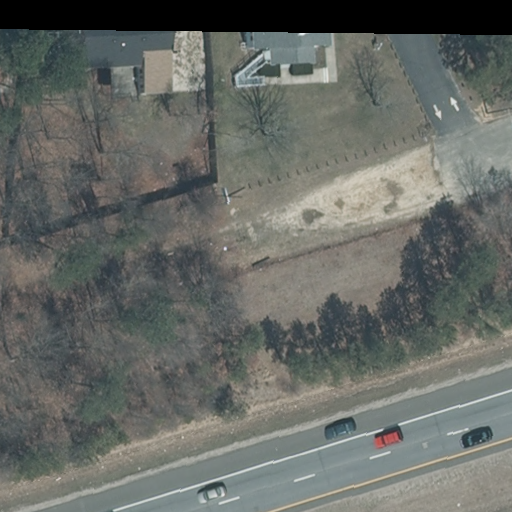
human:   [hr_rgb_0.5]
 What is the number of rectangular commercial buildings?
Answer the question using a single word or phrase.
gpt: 0

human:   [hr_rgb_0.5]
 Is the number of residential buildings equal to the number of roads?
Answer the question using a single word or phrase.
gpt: no

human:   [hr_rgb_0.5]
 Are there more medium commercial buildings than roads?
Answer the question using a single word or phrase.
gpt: no

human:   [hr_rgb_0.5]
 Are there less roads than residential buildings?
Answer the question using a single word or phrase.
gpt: yes

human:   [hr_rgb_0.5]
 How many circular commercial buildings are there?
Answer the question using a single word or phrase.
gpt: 0

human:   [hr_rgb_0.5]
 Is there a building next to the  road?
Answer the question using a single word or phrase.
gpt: yes

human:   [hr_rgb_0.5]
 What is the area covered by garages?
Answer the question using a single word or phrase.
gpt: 0m2

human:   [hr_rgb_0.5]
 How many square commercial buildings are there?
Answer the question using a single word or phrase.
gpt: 0

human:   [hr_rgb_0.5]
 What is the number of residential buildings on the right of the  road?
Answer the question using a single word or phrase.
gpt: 0

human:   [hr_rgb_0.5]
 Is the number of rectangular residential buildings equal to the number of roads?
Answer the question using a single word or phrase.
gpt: no

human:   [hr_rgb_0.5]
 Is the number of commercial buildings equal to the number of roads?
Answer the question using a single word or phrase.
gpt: no

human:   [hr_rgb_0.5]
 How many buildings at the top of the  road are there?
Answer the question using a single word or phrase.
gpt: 2

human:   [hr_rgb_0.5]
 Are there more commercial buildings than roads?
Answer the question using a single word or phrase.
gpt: no

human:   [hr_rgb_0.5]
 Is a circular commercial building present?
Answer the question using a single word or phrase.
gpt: no

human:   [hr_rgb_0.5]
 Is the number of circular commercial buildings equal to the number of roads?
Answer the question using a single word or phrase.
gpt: no

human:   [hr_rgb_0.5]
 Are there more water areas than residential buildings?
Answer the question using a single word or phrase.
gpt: no

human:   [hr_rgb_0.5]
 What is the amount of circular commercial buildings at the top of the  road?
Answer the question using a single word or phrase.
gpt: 0

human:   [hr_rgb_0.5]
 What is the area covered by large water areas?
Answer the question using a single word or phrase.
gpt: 0m2

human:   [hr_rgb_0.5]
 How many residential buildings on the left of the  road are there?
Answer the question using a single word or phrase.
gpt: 2

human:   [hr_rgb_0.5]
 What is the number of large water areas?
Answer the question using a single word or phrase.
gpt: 0

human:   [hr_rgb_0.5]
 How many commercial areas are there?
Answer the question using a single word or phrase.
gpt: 0

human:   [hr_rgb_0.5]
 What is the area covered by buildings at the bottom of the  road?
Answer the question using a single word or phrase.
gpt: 0m2

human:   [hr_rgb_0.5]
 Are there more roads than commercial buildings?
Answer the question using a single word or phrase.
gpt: yes

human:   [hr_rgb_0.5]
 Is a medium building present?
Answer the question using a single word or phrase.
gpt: yes

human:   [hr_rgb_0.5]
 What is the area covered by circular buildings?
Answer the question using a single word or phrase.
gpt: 0m2

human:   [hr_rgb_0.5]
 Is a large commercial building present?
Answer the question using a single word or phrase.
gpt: no

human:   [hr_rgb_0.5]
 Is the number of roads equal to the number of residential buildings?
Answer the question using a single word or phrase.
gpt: no

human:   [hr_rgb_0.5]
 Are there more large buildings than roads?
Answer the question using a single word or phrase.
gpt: no

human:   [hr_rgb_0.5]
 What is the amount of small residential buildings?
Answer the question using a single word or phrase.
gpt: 0

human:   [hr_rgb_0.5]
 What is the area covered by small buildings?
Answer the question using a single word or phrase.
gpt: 0m2

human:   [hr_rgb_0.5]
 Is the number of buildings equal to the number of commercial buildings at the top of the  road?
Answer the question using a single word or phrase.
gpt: no

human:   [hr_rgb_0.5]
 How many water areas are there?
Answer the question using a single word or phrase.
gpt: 0

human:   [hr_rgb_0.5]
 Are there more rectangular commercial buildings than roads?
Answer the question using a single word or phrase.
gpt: no

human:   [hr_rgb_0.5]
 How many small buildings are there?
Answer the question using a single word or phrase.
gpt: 0

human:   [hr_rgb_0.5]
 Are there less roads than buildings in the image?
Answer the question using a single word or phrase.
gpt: yes

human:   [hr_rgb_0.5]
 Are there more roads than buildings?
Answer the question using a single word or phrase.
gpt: no